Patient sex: F
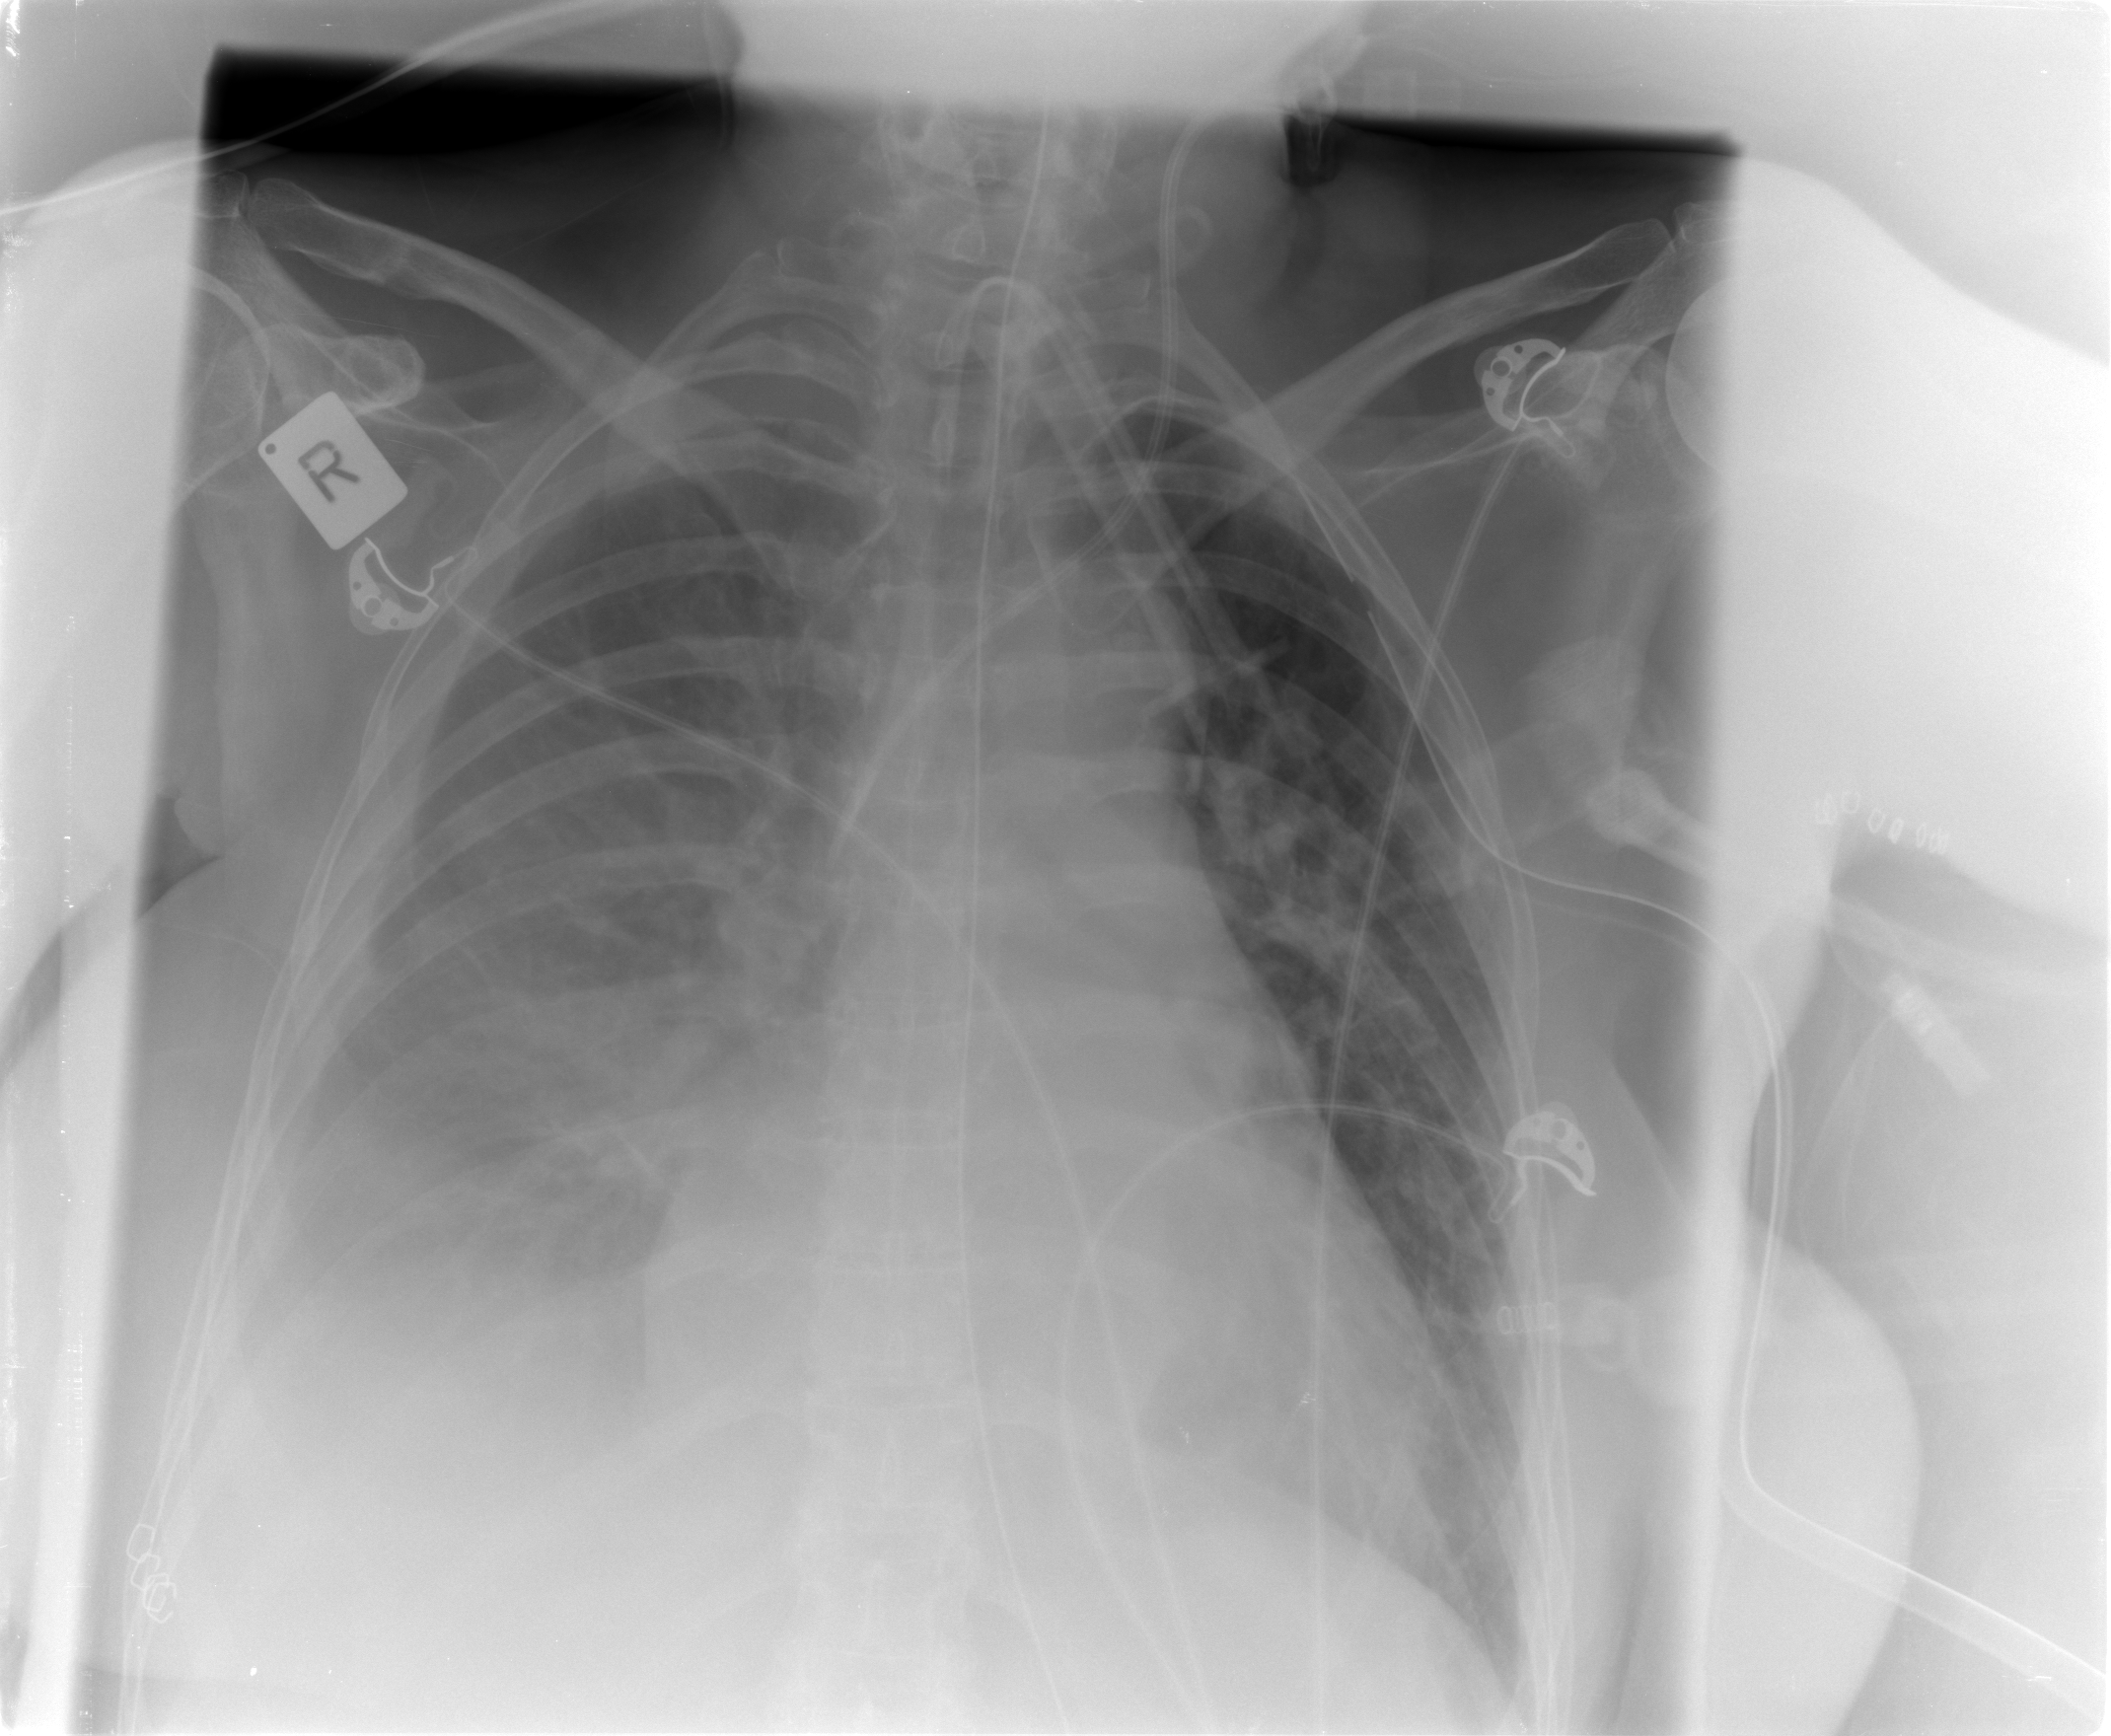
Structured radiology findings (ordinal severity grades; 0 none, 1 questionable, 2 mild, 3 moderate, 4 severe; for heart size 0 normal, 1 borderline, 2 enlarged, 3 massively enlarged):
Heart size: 2
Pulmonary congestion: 2
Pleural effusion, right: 3
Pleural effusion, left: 0
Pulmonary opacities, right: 2
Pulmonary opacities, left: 1
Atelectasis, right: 3
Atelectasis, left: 2